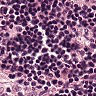
Metastatic tissue present: no